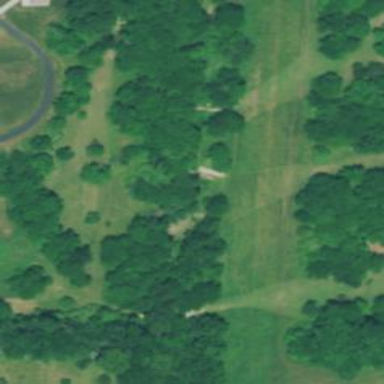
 perfect for leisurely sports activities."